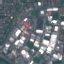
Label: Industrial